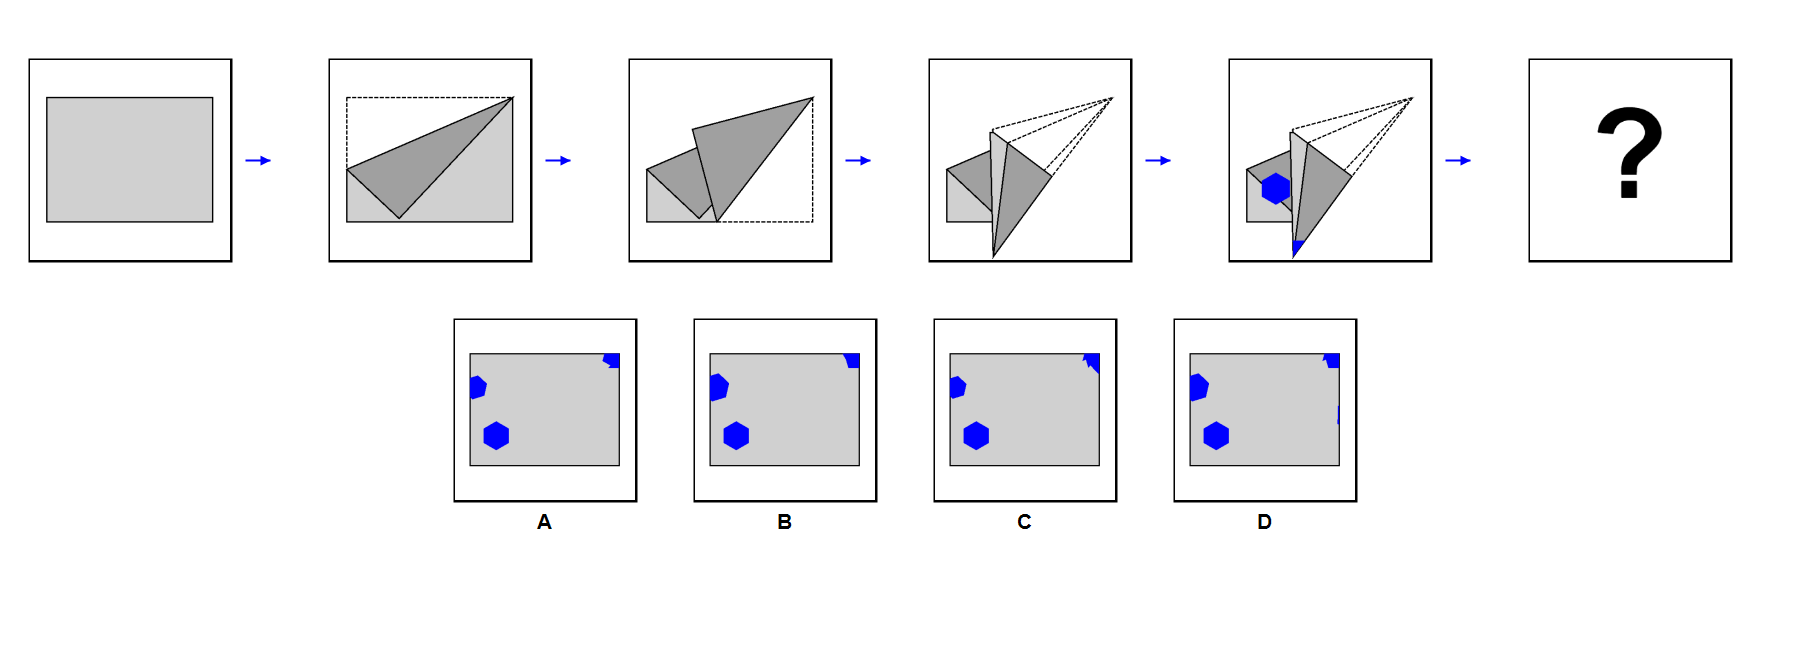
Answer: B